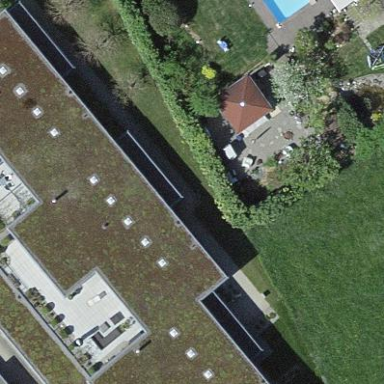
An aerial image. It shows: Residential building.